Question: Could someone please explain why IE has a bug when trying to use String functions on a Date function that uses the "Locale"? I think it has something to do with encoding of the characters.
Check this out <URL> and in IE we get 8. Does this have to do with ascii vs. unicode? If so, should this be a bug in IE?
'''
var date = new Date();
var str = date.toLocaleTimeString();
jQuery('#a').text(str);
jQuery('#b').text(str.lastIndexOf(":"));
str = date.toTimeString();
jQuery('#c').text(str);
jQuery('#d').text(str.lastIndexOf(":"));
'''

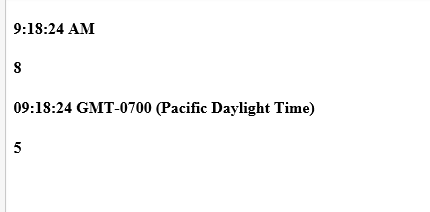
Answer: <URL> For whatever reason, the IE 11 string has a bunch of extra Unicode "left-to-right mark" characters embedded in it.
The code I added was
'''
var s = '';
for (var i = 0; i < str.length; ++i)
s += str.charCodeAt(i) + ' ';
$('#c').text(s);
'''
and an accompanying '<h4>' like the others.
<URL>